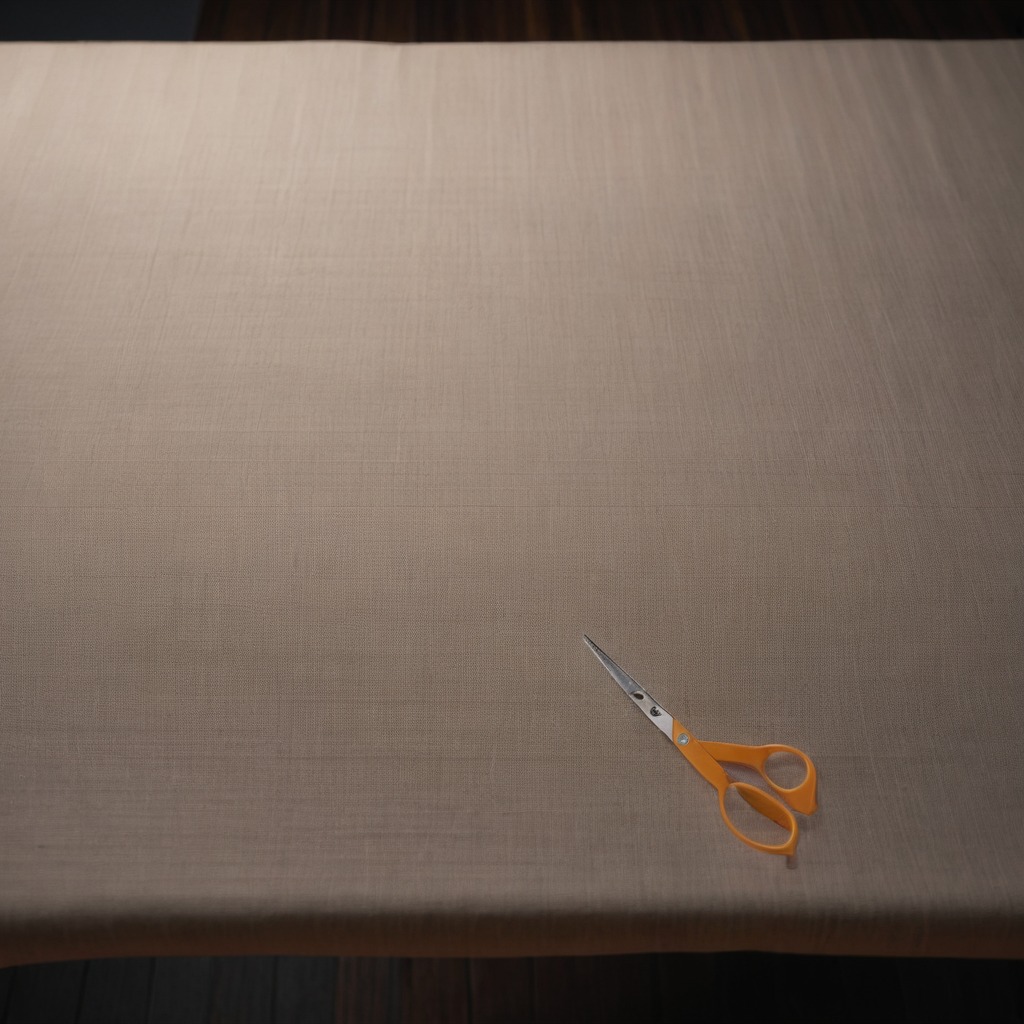
A scissor is lying on the wooden table.